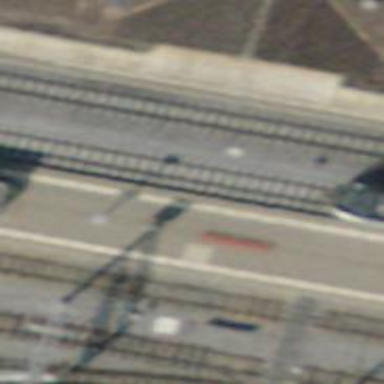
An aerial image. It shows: Stop position for public transport at railway stop.